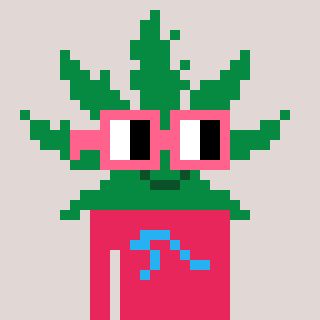
a pixel art character with square pink glasses, a weed-shaped head and a redpinkish-colored body on a warm background